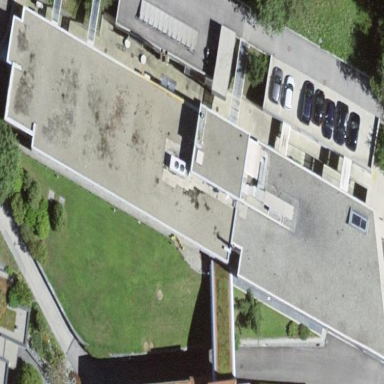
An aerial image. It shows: Clinic building.